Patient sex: M
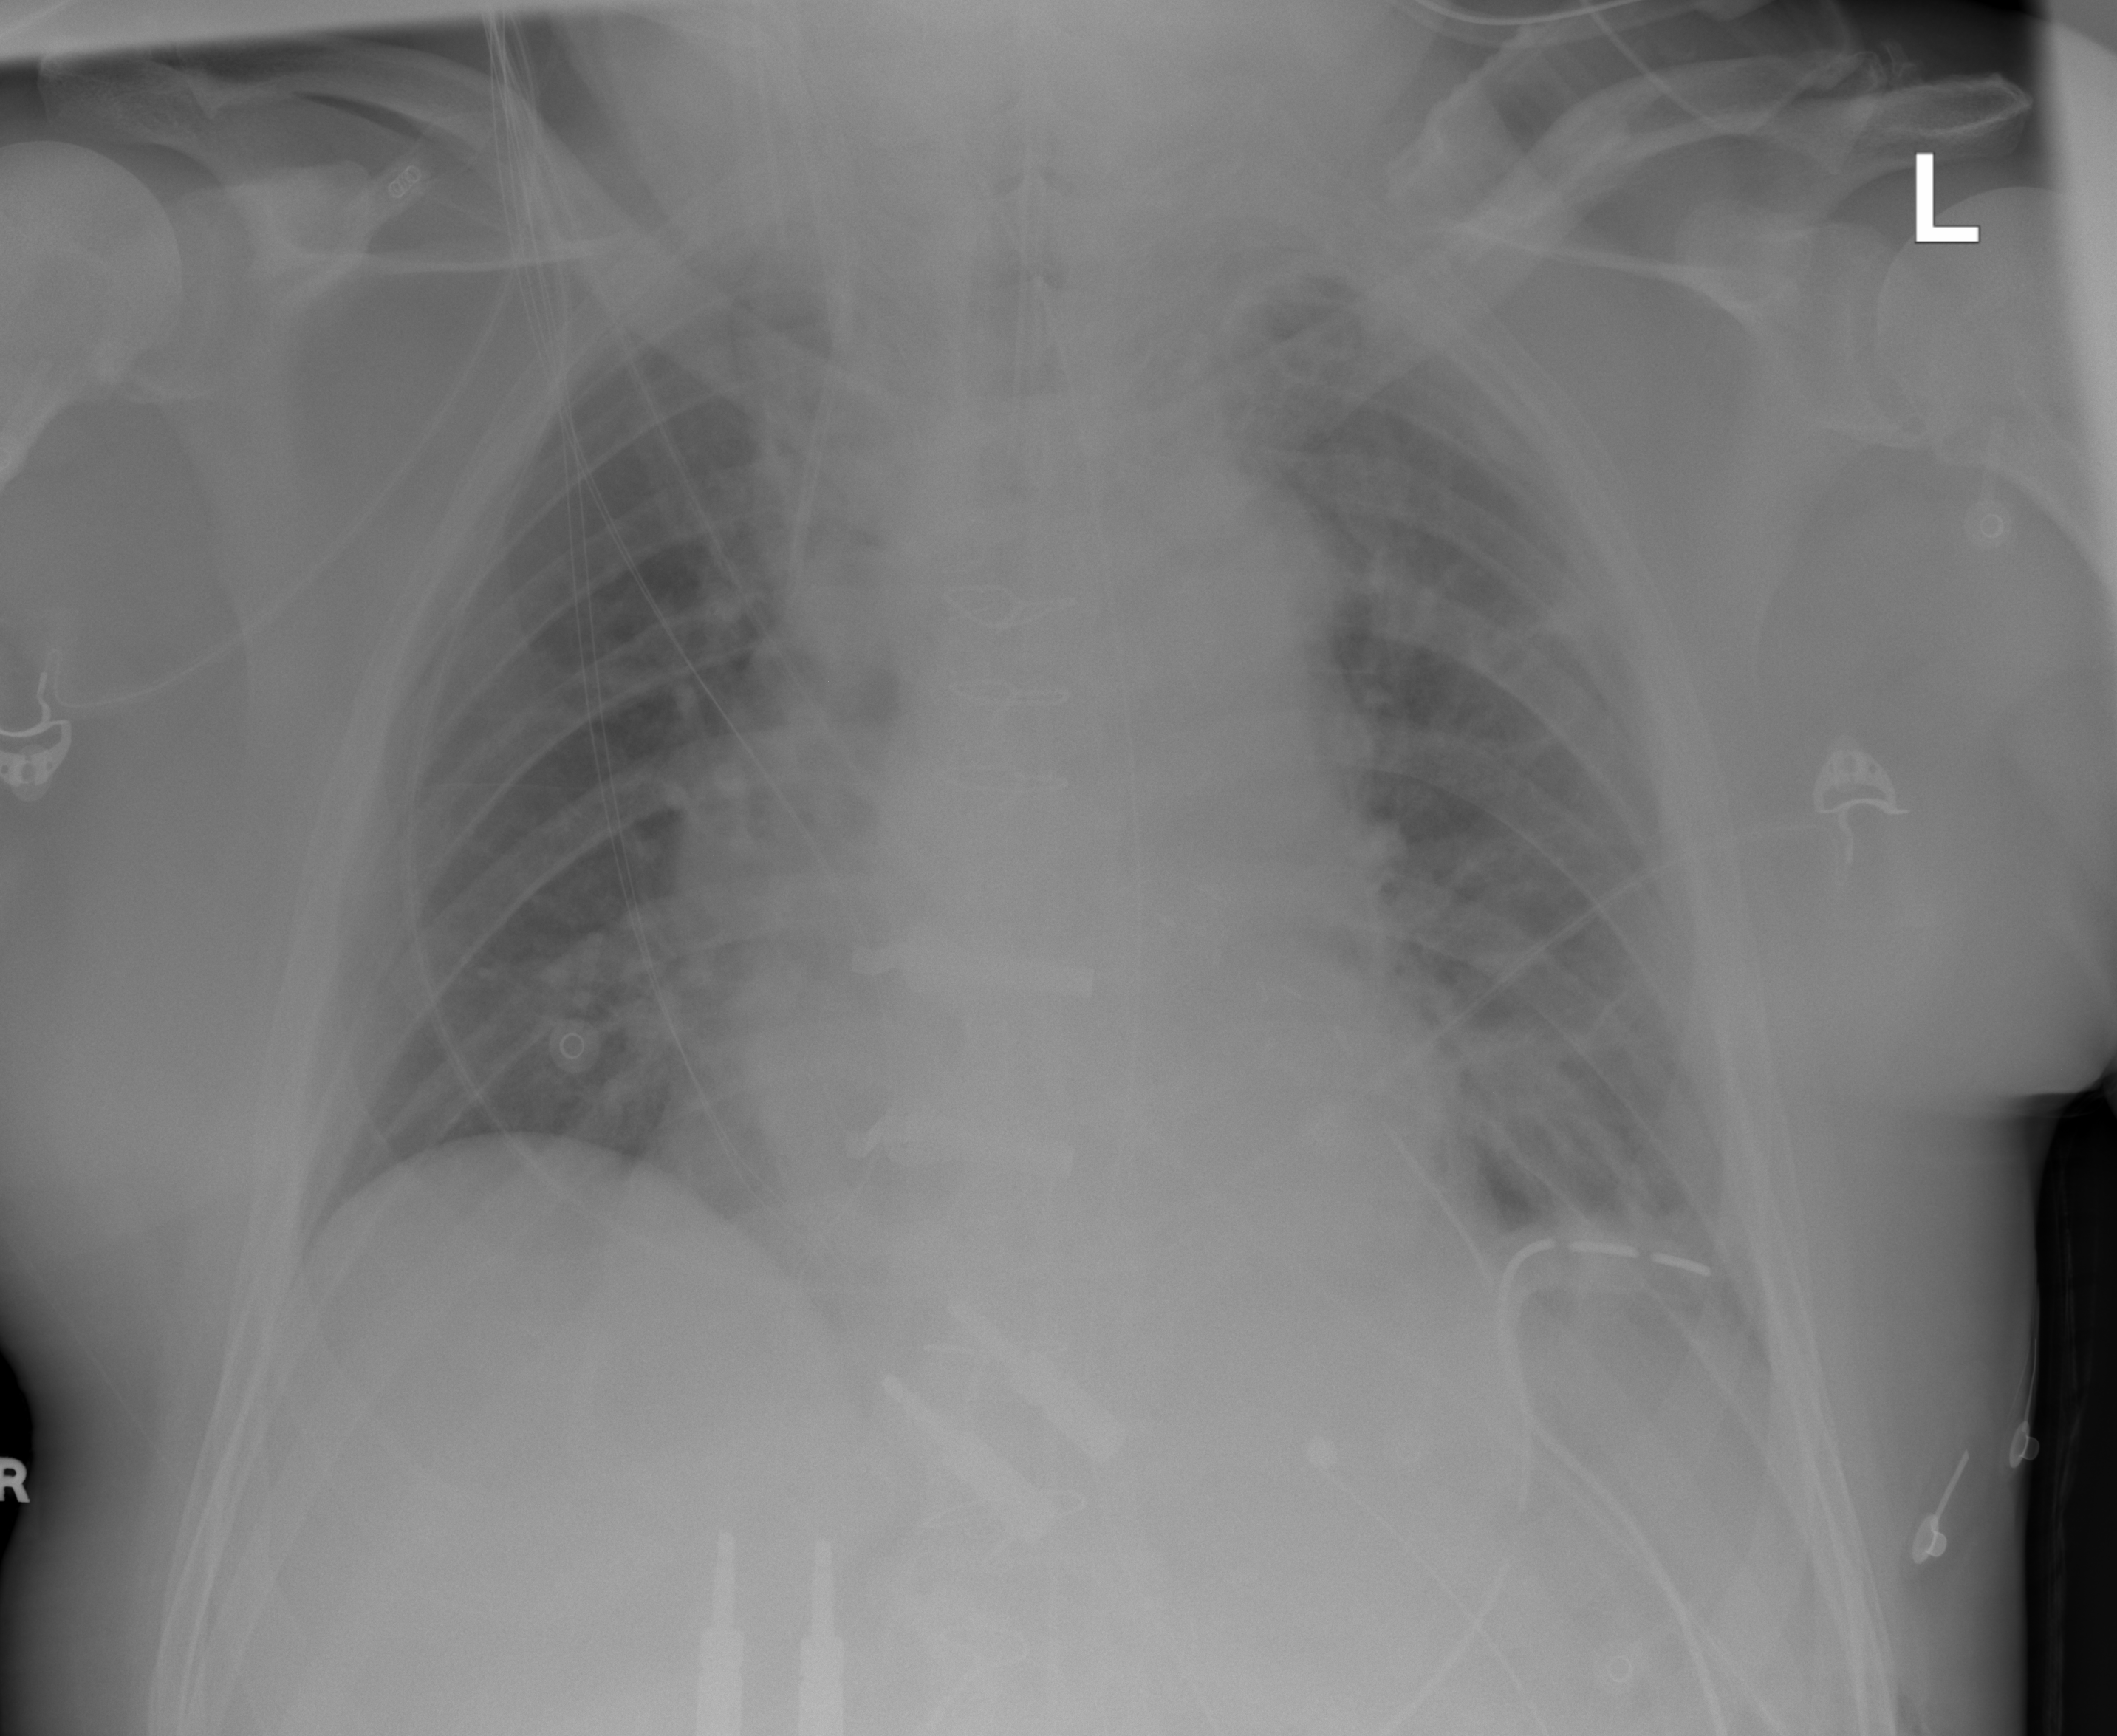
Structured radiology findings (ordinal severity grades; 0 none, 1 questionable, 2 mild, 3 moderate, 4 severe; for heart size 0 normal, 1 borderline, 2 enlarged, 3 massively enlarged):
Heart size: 2
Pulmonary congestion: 2
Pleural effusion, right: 0
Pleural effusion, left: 0
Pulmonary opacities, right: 0
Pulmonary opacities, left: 0
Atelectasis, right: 0
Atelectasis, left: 0